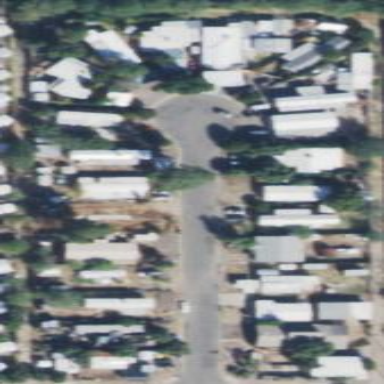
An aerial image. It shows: Residential area known as trailer park.